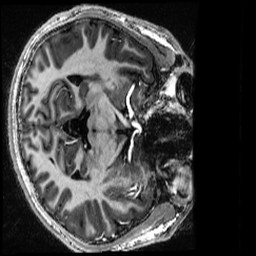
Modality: MP2RAGE
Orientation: axial
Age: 20
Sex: male
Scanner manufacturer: siemens
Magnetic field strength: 6.98 T
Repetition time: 6 s
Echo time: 0.00283 s